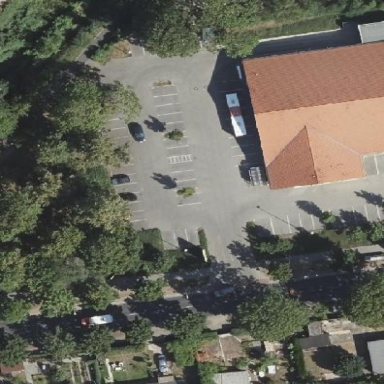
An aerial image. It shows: Parking area surfaced with paving stones.